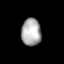
Tissue: lung
Cell type: Epithelial cells
Senescence score: 0.6009
Nuclear area (px): 534
Mean DAPI intensity: 170.858